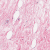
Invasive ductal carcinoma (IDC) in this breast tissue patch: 0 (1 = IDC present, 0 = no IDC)